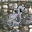
Label: 3